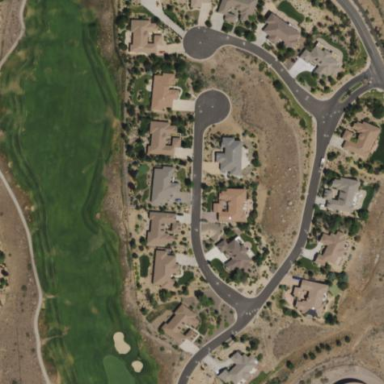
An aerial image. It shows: Rough area on grassy golf course.